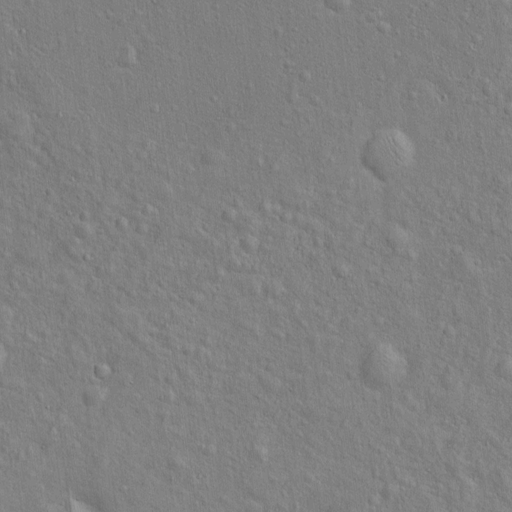
Classes present: Background